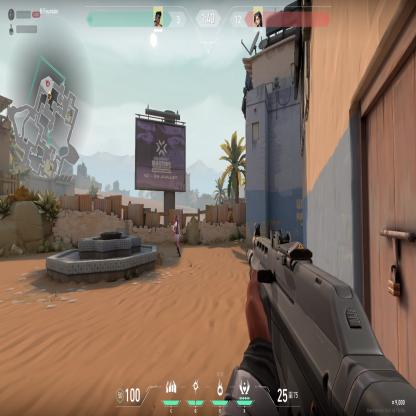
Label: enemy